Question: In the chart when it start drawing main series (LTP), It draws on whole width.

Is there a way to draw it just like the selector chart at bottom?
EDIT : I want entire xAxis viewable and then add the points without auto-scaling the xAxis.
Have a look at my code
<URL>
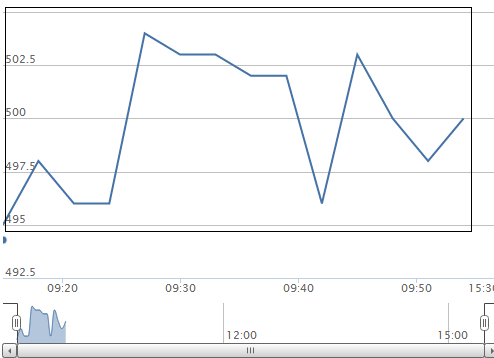
Answer: Build up on @wergeld's solution here, as you see in his solution, the end of x-axis was position correctly at 5:30 but there was a suddent leap in time, this is because the ordinal property of the axis is set to true by default, which means all points are equally spaced in terms of pixels, immaterial of difference in terms of time, so the axis leaves enough room at right for just 1 point, and hence number of pixels required to add one point. On setting ordinal to false, it will allocate as much space as is needed based on time difference.
All in all, here goes your solution :) <URL>
'''
var min = new Date().getTime();
var max = min + 50 * 500;
//...
xAxis: {
ordinal: false,
max:max
},
series: [
{
name: 'Series 0',
data: [[min, 0]]
},
{
name: 'End',
data: [[max, 0]]
}]
'''
More about ordinal option @ <URL>